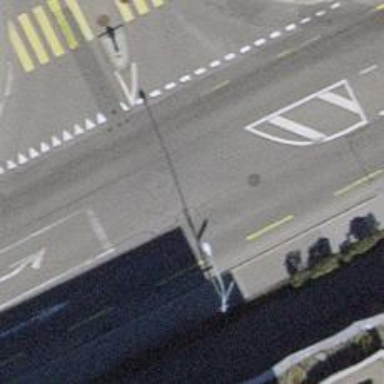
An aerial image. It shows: Asphalt secondary road with designated cycle lane. Trolley wires are present along the road.